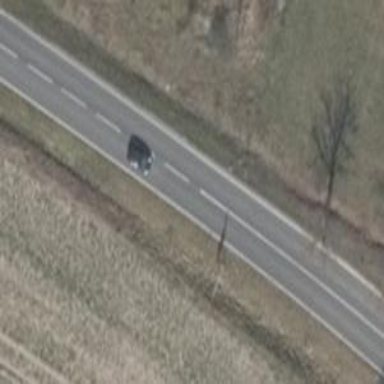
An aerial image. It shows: Secondary road with asphalt surface.